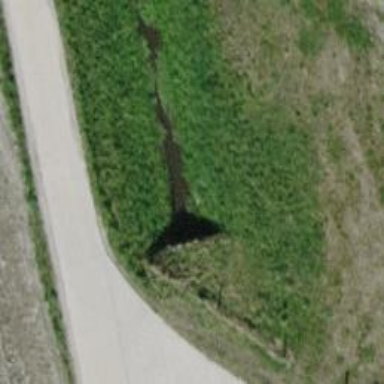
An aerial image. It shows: Culvert tunnel underneath ditch.